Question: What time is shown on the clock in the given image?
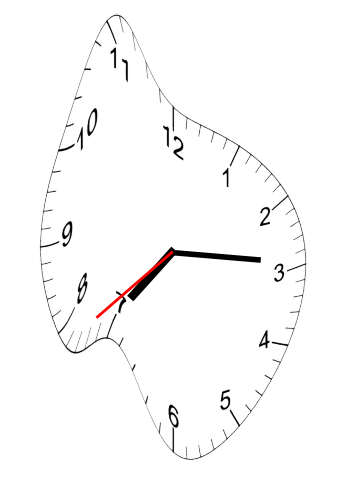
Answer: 07:14:38